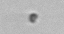
Label: nanoplankton_mix